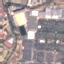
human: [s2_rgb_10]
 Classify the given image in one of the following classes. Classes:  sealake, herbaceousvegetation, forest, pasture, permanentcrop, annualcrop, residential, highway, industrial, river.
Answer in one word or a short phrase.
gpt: Industrial